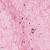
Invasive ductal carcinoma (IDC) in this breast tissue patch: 0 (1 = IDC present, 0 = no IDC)